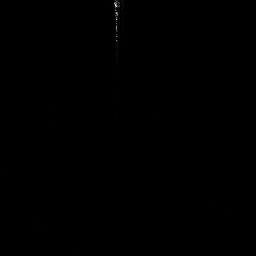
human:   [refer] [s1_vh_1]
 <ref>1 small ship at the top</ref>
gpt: <box>[[42, 0, 46, 16, 0]]</box>